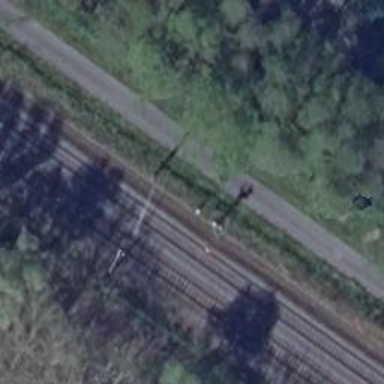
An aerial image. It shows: Railway milestone with catenary mast.